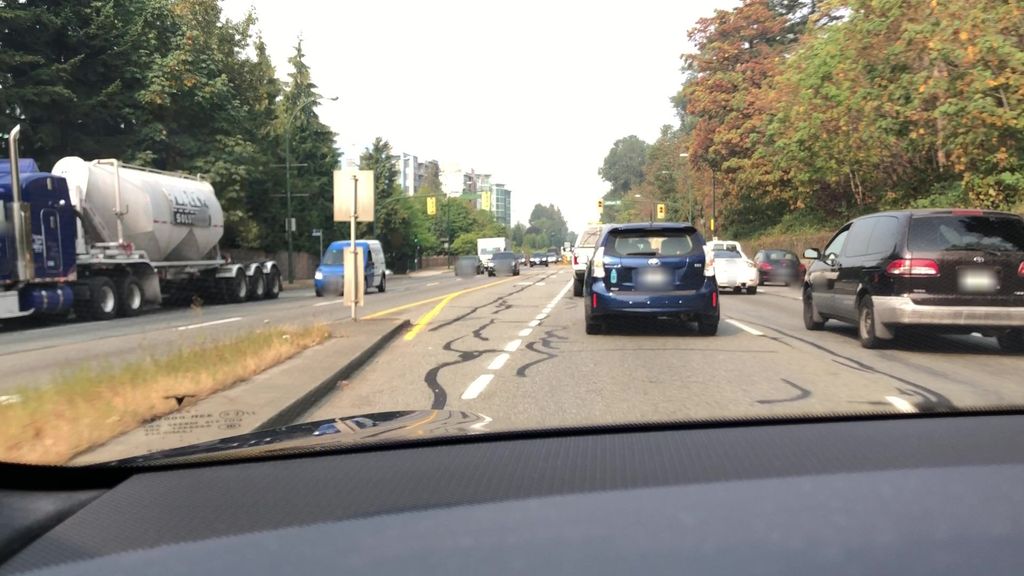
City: vancouver